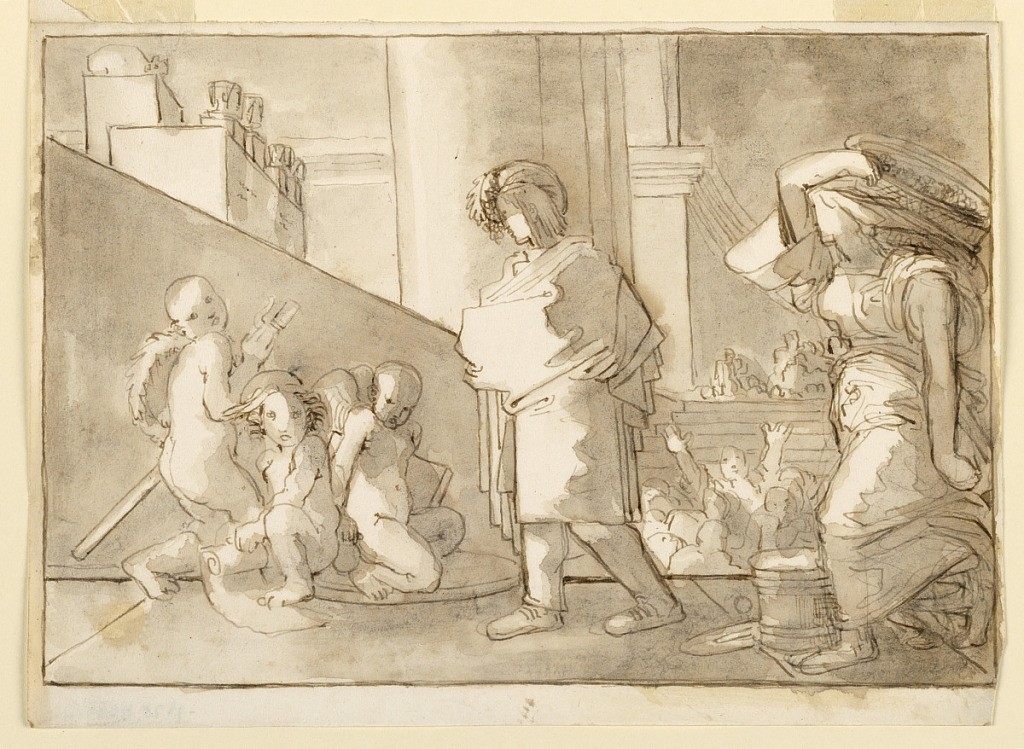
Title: Urban Scene with Draped Figure, Putti, and Woman Carrying Basket
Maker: Fortunato Duranti, Italian, 1787 - 1863
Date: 1820–1850
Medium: Pen and ink, brush and wash on paper
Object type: Drawing
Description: Urban Scene with Draped Figure, Putti, and Woman Carrying Basket. Additional figures in sunken midground and background.